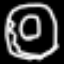
Label: donut